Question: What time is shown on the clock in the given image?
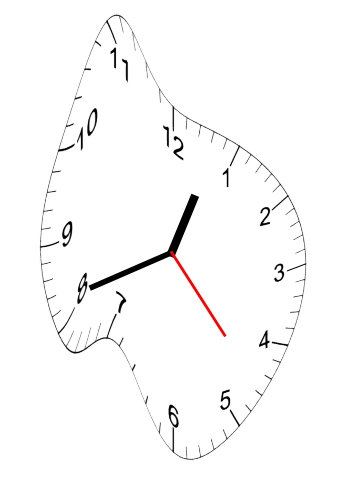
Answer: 12:41:23